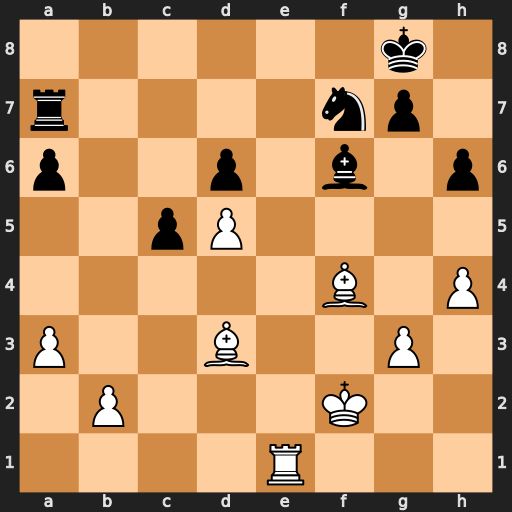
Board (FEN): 6k1/r4np1/p2p1b1p/2pP4/5B1P/P2B2P1/1P3K2/4R3
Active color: w
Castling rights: -
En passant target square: -
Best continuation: Re8#